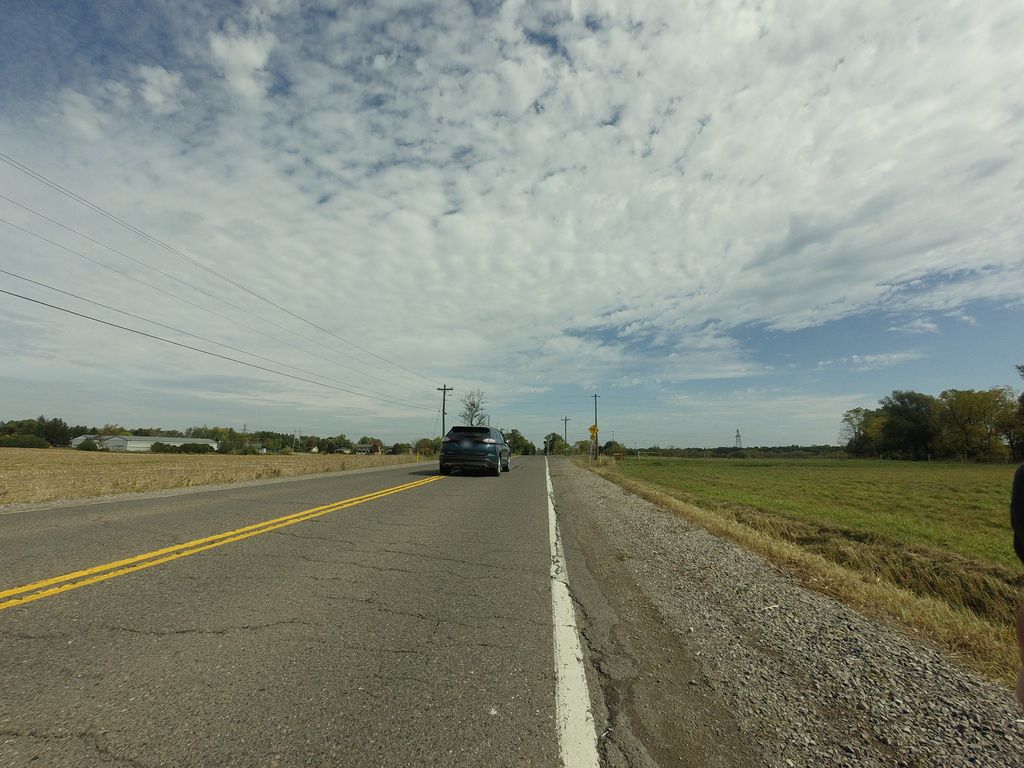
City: hamilton